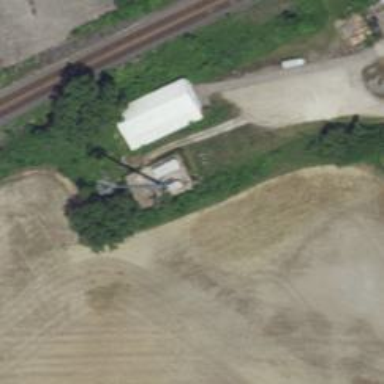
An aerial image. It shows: Mast tower used for communication.